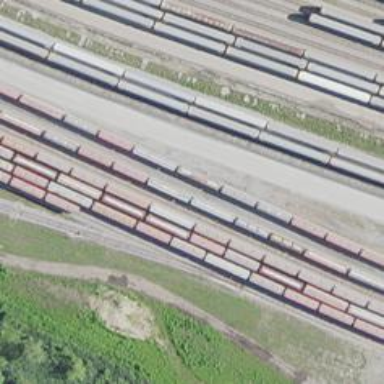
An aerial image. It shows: Railway yard in service.